【题型】选择题　【知识点】平面几何　【难度】easy
如图, $\triangle ABC$中, $CE \perp AB$, 垂足为$E$, $BD \perp AC$, 垂足为点$D$, $CE$与$BD$交于点$F$, 则图中与$\triangle BEF$不相似的三角形是( )

A. $\triangle ABD$
B. $\triangle CDF$
C. $\triangle BCD$
D. $\triangle ACE$
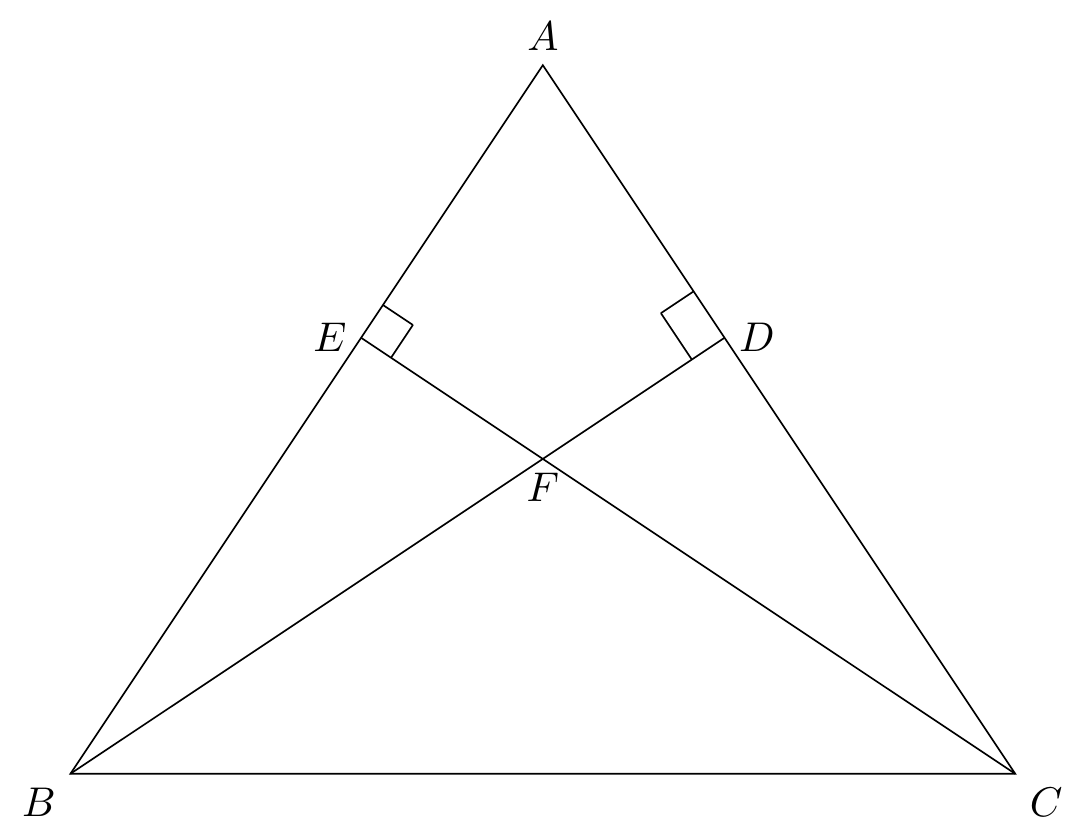
【解答】
解：
$CE \perp AB$, $BD \perp AC$,

$\angle BEF = \angle BDA = 90^\circ$,

$\angle ABD = \angle EBF$,

$\triangle BEF \sim \triangle BDA$, 选项正确, 不符合题意；

$CE \perp AB$, $BD \perp AC$,

$\angle BEF = \angle CDF = 90^\circ$,

$\angle EFB = \angle DFC$,

$\triangle BEF \sim \triangle CDF$, 选项正确, 不符合题意；

条件不足, 无法证明：$\triangle BEF$与$\triangle BCD$相似, 选项错误, 符合题意；

由B知：$\triangle BEF \sim \triangle CDF$,

$\angle EBF = \angle ECA$,

$\angle BEF = \angle AEC = 90^\circ$,

$\triangle BEF \sim \triangle CEA$, 选项正确, 不符合题意；

故选C。